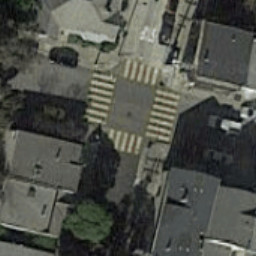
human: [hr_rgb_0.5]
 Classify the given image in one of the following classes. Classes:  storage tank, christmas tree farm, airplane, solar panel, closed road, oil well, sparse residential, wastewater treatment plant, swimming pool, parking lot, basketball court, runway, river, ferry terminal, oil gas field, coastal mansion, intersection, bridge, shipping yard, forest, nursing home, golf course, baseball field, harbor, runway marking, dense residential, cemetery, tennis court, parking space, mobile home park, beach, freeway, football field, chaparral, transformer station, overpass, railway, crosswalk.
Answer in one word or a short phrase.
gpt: crosswalk